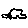
Label: car